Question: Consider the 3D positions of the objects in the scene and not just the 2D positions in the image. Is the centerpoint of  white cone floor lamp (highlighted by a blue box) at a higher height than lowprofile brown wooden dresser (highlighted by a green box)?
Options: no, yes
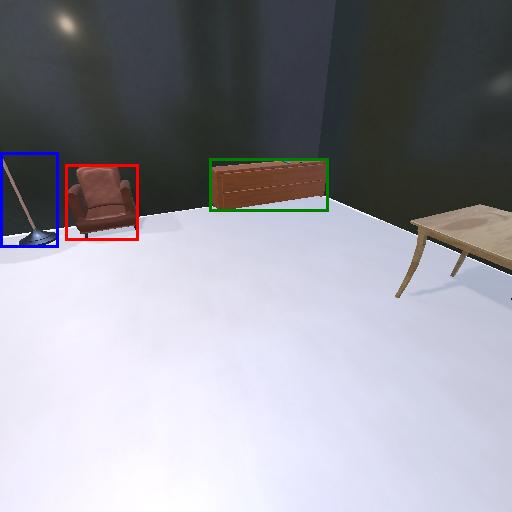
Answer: no